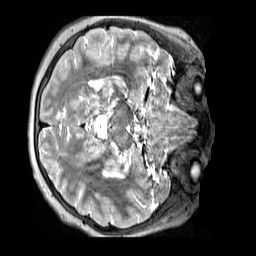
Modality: T2w
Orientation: axial
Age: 10
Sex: female
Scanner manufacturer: siemens
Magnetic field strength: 3 T
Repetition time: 3.2 s
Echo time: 0.408 s